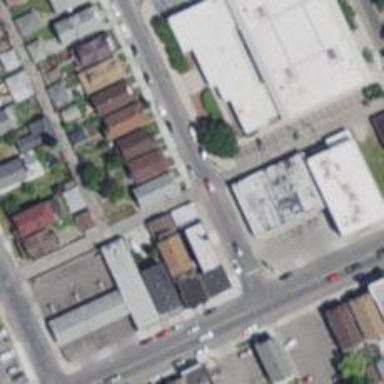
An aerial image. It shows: Alley classified as service road.